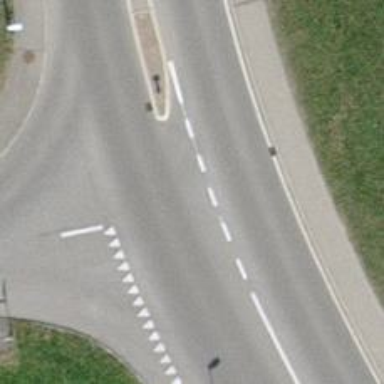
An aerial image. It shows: Asphalt unclassified road with sidewalk on the left.